Question: I am loading data from a CSV file into a temp staging table and this temp table is being queried a lot. I looked at my execution plan and saw that a lot of the time is spent scanning the temp table.
Is there any way to create index on this table when I 'SELECT INTO' it?
'''
SELECT *
FROM TradeTable.staging.Security s
WHERE (
s.Identifier IS NOT NULL
OR s.ConstituentTicker IS NOT NULL
OR s.CompositeTicker IS NOT NULL
OR s.CUSIP IS NOT NULL
OR s.ISIN IS NOT NULL
OR s.SEDOL IS NOT NULL
OR s.eSignalTicker IS NOT NULL)
'''

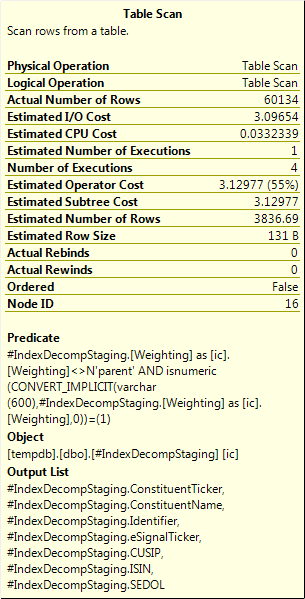
Answer: The table created by 'SELECT INTO' is always a heap. If you want a PK/Identity column you can either do as you suggest in the comments
'''
CREATE TABLE #T
(
Id INT IDENTITY(1,1) PRIMARY KEY,
/*Other Columns*/
)
INSERT INTO #T
SELECT *
FROM TradeTable.staging.Security
'''
Or avoid the explicit 'CREATE' and need to list all columns out with
'''
SELECT TOP (0) IDENTITY(int,1,1) As Id, *
INTO #T
FROM TradeTable.staging.Security
ALTER TABLE #T ADD PRIMARY KEY(Id)
INSERT INTO #T
SELECT *
FROM TradeTable.staging.Security
'''